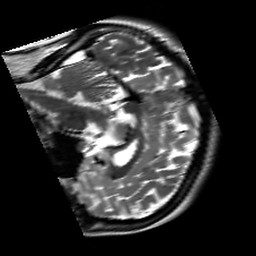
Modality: T2w
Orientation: sagittal
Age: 25
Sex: female
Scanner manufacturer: siemens
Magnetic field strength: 3 T
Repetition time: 7 s
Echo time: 0.09 s